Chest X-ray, AP view. Patient: 67 years old, sex F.
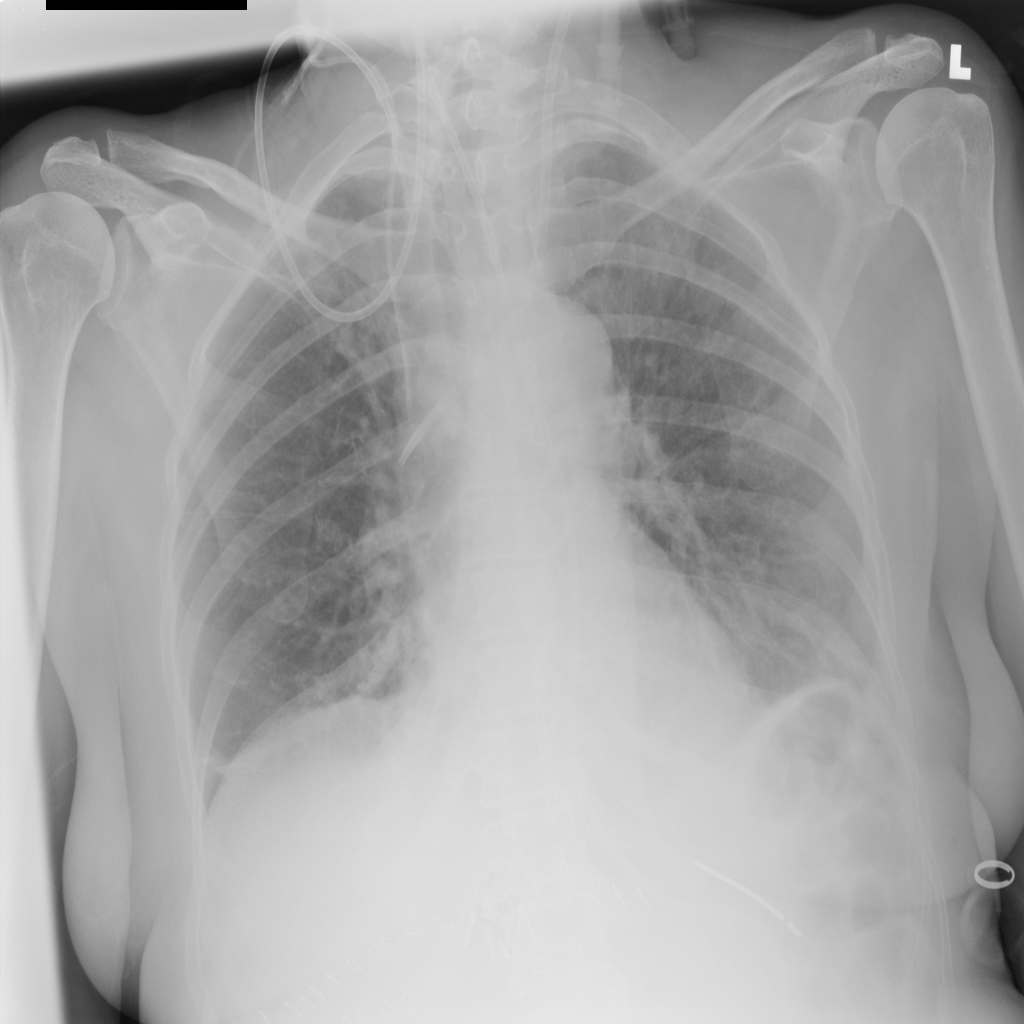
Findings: No Finding